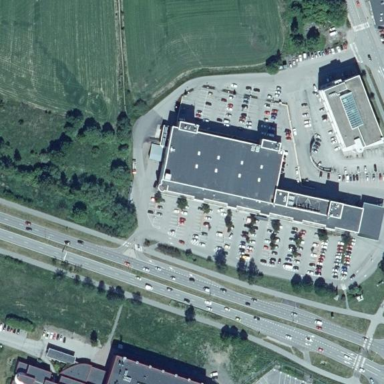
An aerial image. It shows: Commercial area.